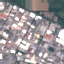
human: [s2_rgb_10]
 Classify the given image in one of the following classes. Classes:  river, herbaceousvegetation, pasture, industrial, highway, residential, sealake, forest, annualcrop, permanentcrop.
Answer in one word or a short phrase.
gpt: Industrial